Question: The following code outputs rendered HTML in the result cell of an IPython command:
'''
from IPython.core.display import HTML
def putHTML():
source = """
<h1>Yah, rendered HTML</h1>
<h2>Here is an image</h2>
<img src="http://lbkbd.in/wp-content/uploads/2014/10/HTML-Logo.png"/>
"""
return HTML(source)
'''

How can I use this approach to include figures generated by matplotlib on the fly in an HTML layout?
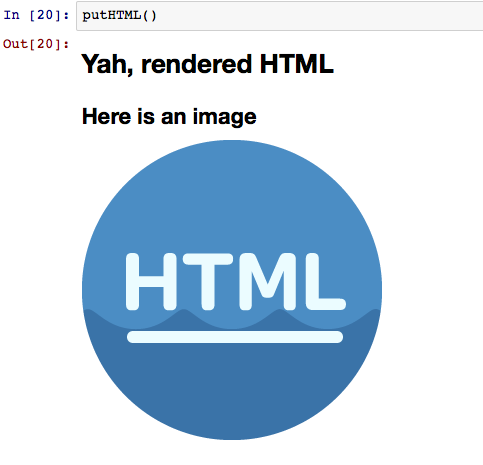
Answer: Since IPython already has a backend that generates HTML output for images, you can use their inline backend:
'''
from matplotlib._pylab_helpers import Gcf
from IPython.core.pylabtools import print_figure
from base64 import b64encode
# Plot something
plot([1,2],[3,4])
# Get a handle for the plot that was just generated
fig = Gcf.get_all_fig_managers()[-1].canvas.figure
# Generate a data URL for the image
# Matplotlib's display() would output the plot, so I do this manually.
# There might be a wrapper for this somewhere in IPython, if you're
# unhappy with this line..
image_data = "data:image/png;base64,%s" % b64encode(print_figure(fig)).decode("utf-8")
# Remove the plot from the list of plots for the current cell
Gcf.destroy_fig(fig)
# Now you can use the data URL in your HTML output
HTML("Foo Bar <br> <img src='%s'> <br> Baz" % image_data)
'''